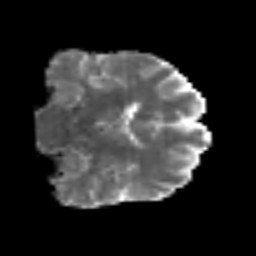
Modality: MD
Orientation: coronal
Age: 62
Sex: male
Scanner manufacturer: siemens
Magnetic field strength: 3 T
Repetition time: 6.1 s
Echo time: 0.101 s